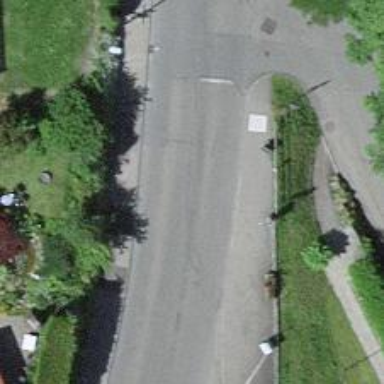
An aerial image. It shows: Public transport stop position.